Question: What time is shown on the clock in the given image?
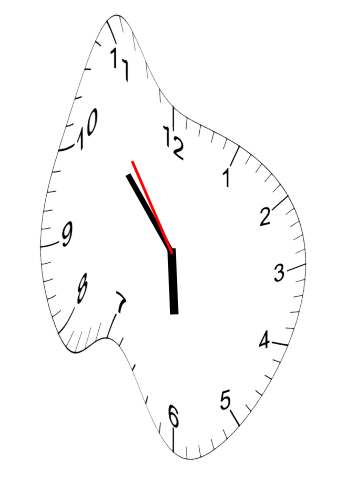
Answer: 05:52:54